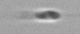
Label: flagellate_morphotype3